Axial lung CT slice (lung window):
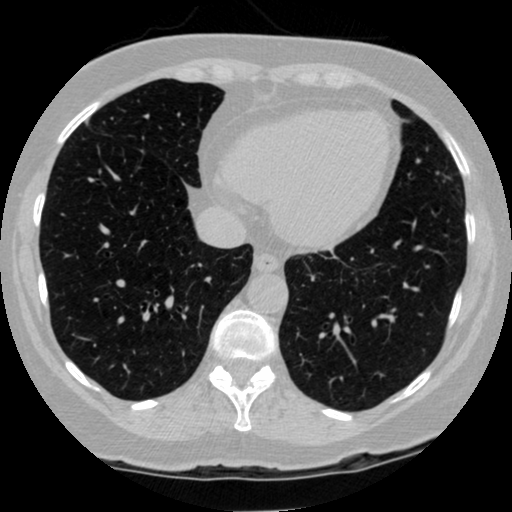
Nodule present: no